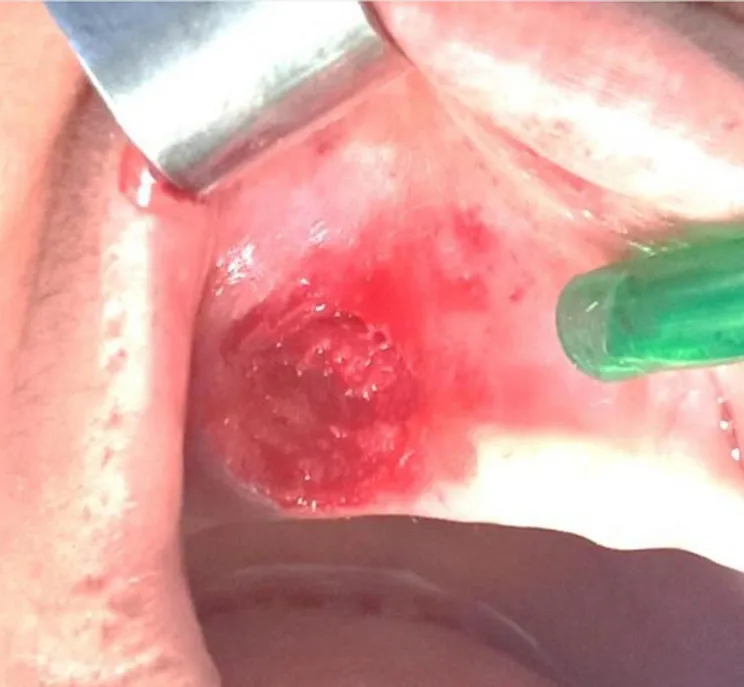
intra-oral view: the site after excisional biopsy and complete curettage.
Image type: medical_photograph (skin_photograph)